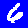
Digit: 6